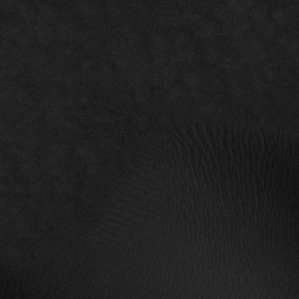
Label: non_frost